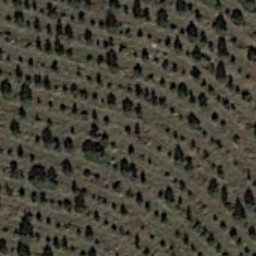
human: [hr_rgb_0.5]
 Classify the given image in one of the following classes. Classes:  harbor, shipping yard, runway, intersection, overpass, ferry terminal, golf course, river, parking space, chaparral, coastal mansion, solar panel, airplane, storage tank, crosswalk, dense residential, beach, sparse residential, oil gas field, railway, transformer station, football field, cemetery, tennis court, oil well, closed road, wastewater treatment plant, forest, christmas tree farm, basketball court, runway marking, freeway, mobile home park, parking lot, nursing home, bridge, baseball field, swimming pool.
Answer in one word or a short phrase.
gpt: christmas tree farm